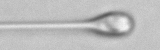
Label: Asterionellopsis_glacialis